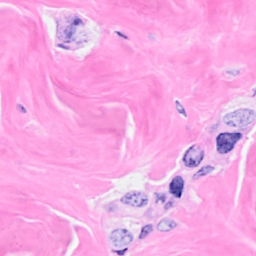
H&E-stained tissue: Breast